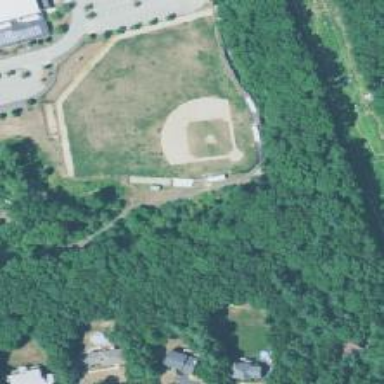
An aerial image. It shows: Baseball pitch for leisure land.